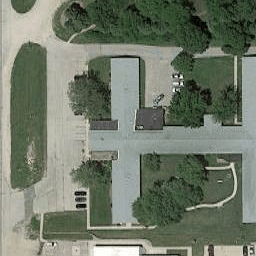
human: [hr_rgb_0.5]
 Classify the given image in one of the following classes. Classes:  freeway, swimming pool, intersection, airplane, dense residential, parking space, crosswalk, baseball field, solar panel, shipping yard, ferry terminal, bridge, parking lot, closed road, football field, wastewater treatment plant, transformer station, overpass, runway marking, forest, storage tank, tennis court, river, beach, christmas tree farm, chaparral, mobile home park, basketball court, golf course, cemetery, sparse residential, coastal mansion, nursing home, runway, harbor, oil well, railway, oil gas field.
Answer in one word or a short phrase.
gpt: nursing home